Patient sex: F
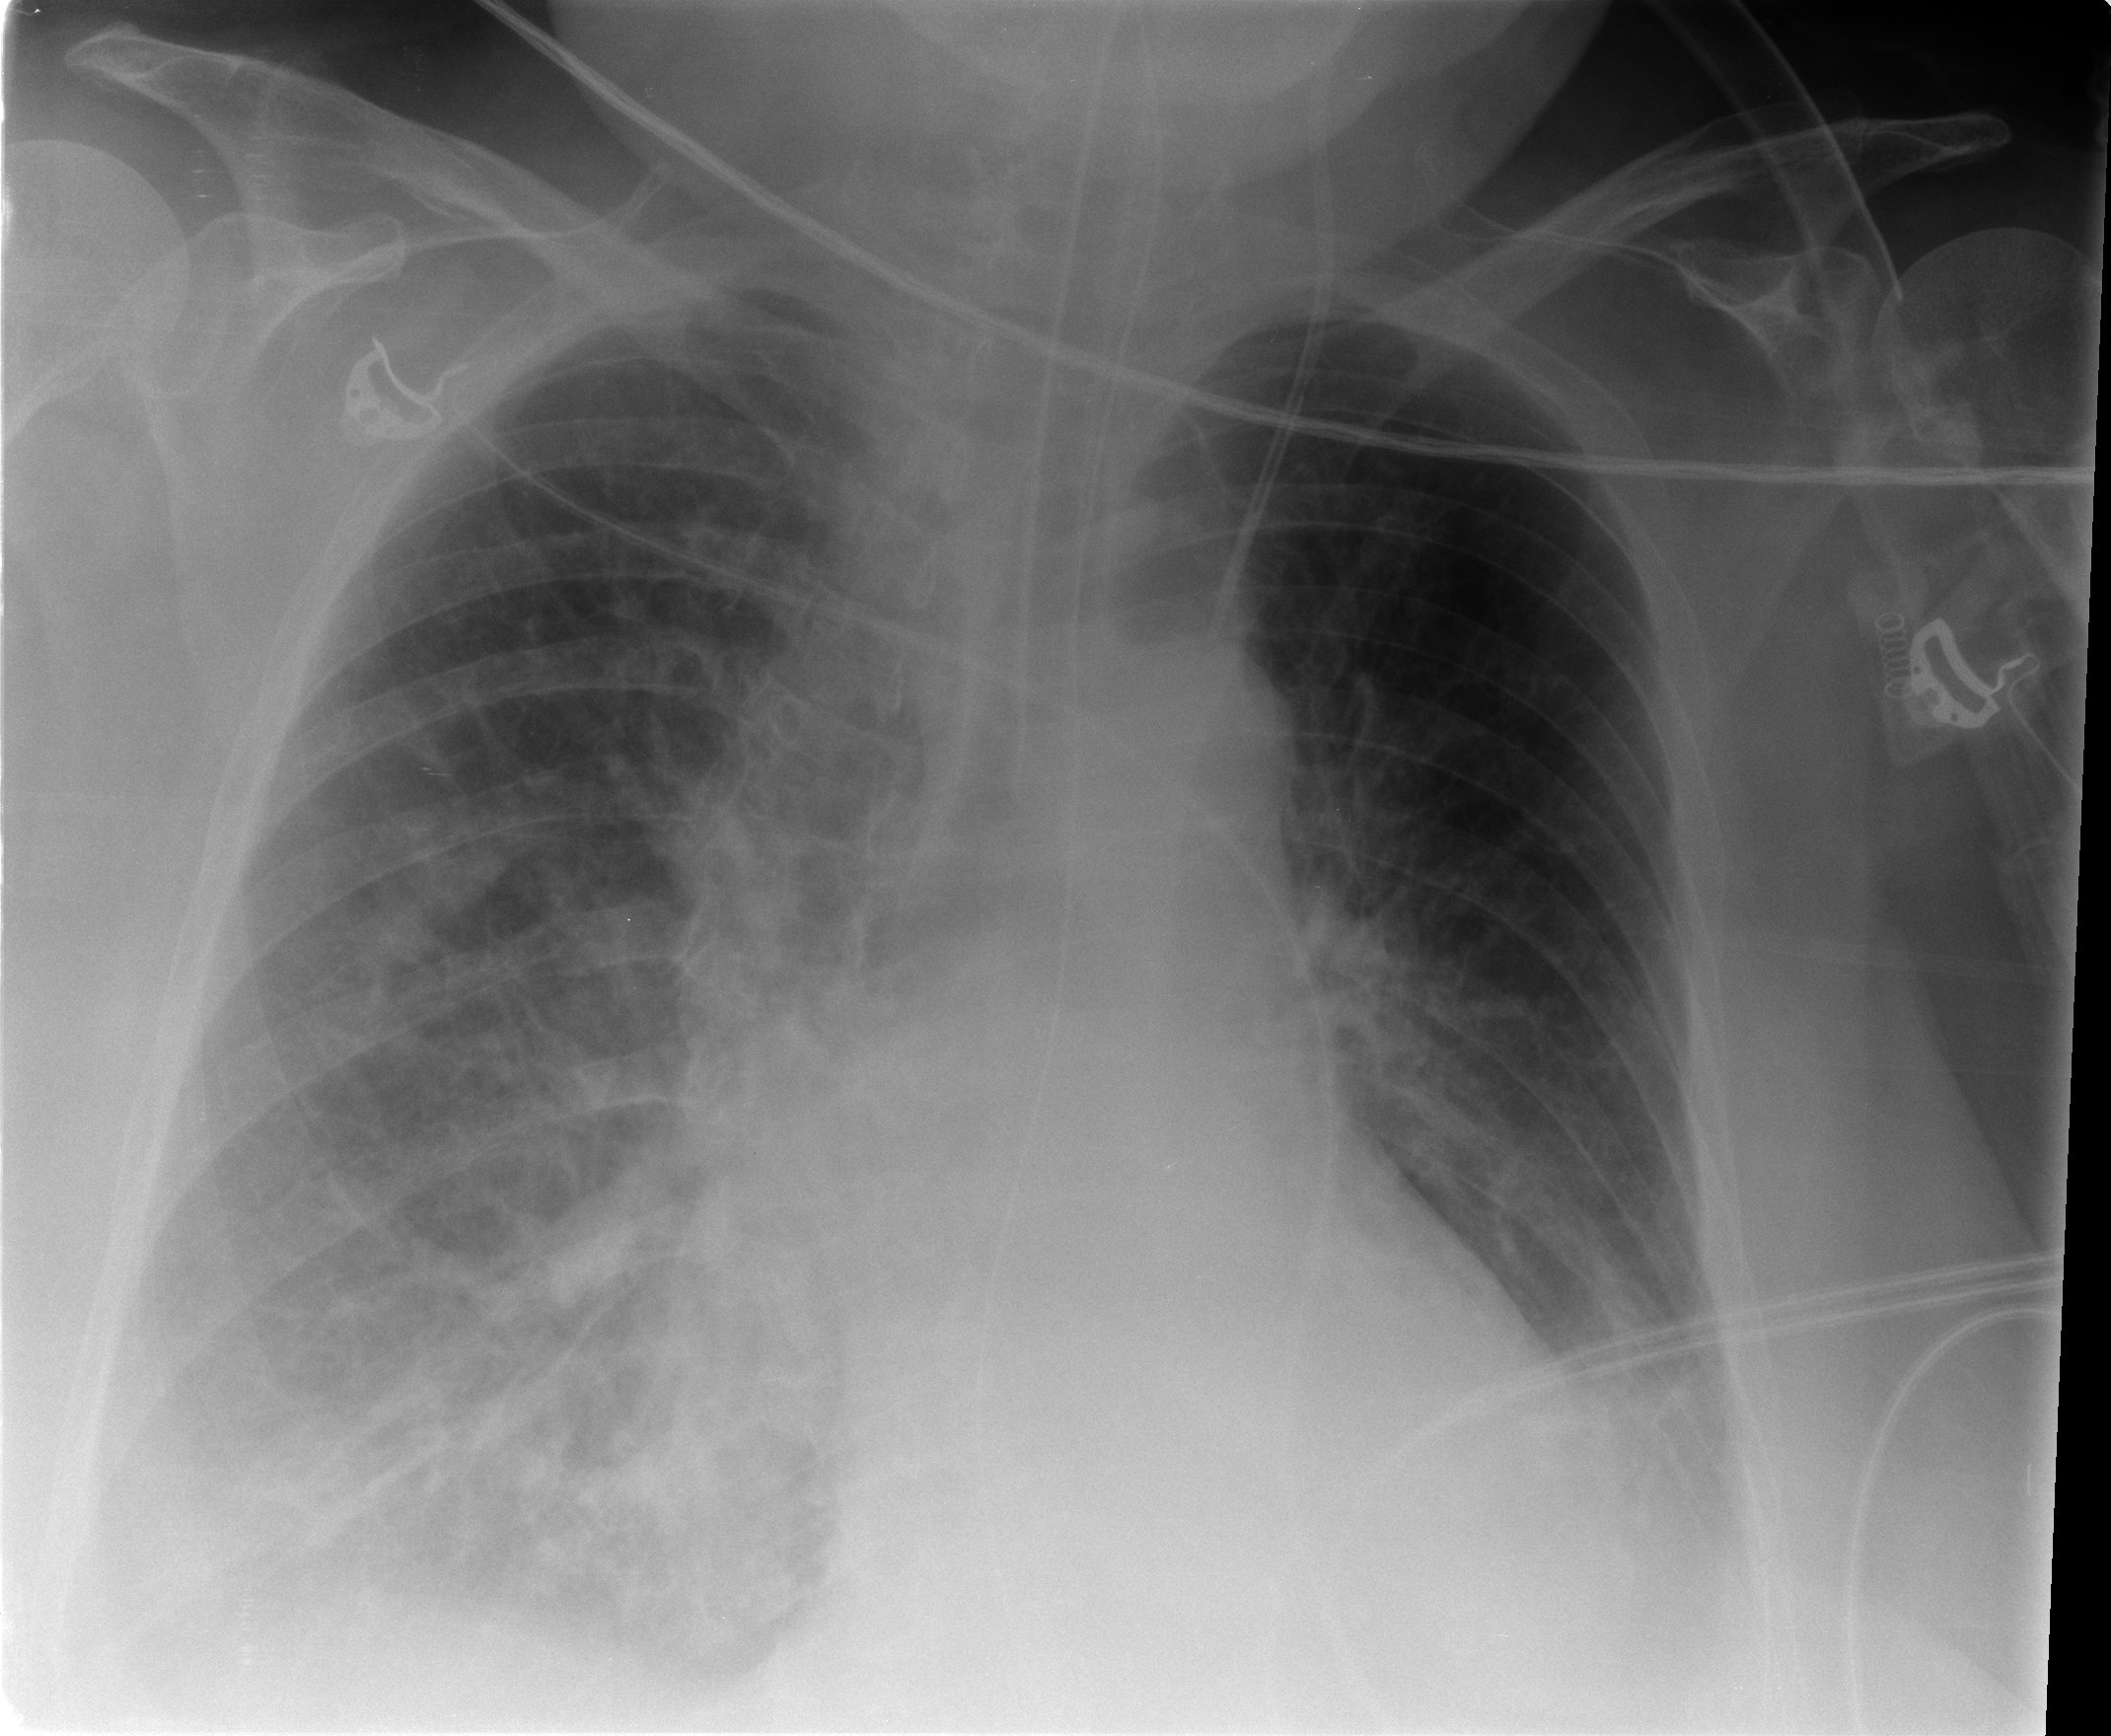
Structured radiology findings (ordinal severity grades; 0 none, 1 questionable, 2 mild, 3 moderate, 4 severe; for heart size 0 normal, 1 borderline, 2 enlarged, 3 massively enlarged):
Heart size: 0
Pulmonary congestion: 2
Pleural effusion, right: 2
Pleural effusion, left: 2
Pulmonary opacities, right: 3
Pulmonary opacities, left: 1
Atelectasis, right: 2
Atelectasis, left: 2